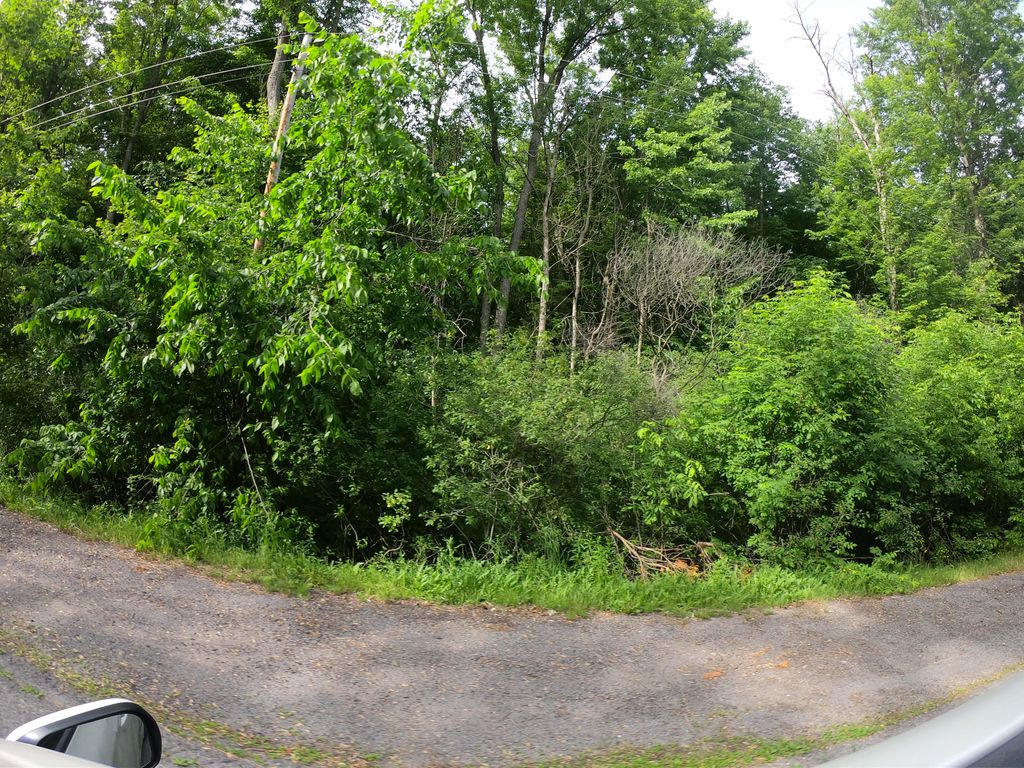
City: ottawa-gatineau